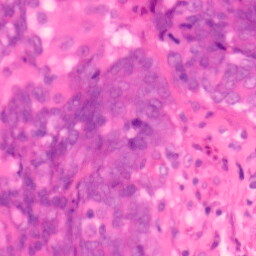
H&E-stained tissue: Colon